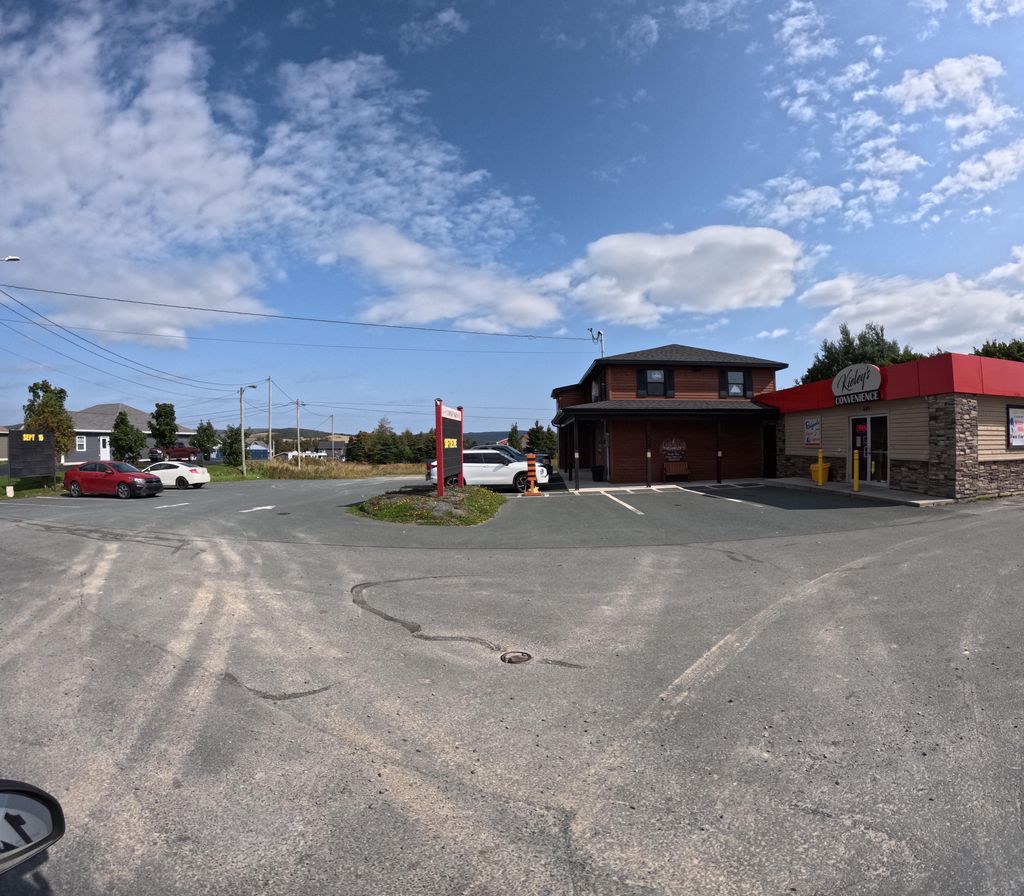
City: st_johns